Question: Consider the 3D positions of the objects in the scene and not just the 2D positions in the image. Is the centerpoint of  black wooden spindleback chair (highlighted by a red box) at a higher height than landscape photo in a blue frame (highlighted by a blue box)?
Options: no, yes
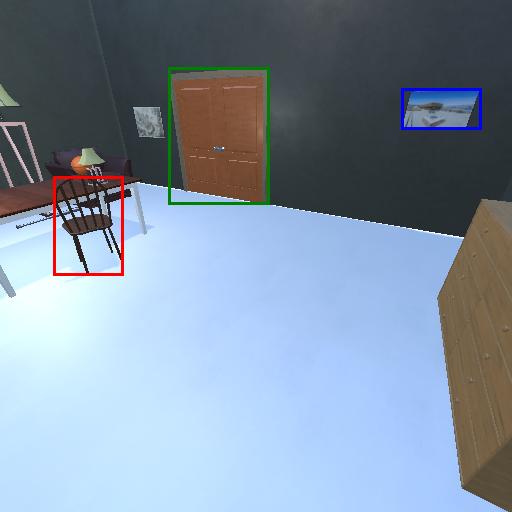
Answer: no